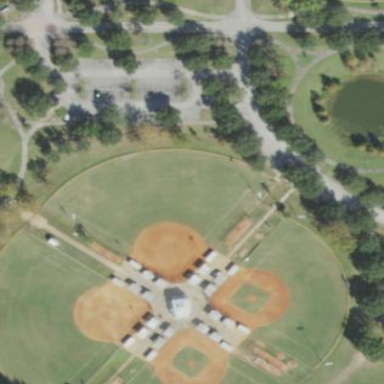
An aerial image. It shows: Baseball pitch for leisure land activities.